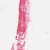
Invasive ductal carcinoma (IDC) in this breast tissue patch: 0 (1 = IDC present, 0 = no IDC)